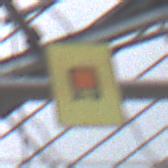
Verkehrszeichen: KennzeichnungspflichtigeFahrzeugeGefaehrlicheGueterOhnePfeilsymbol
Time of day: Midday
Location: Roofed (Special)
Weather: Overcast
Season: NotSpecified
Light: Natural